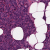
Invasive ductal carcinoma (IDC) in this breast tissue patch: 1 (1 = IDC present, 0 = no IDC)